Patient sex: F
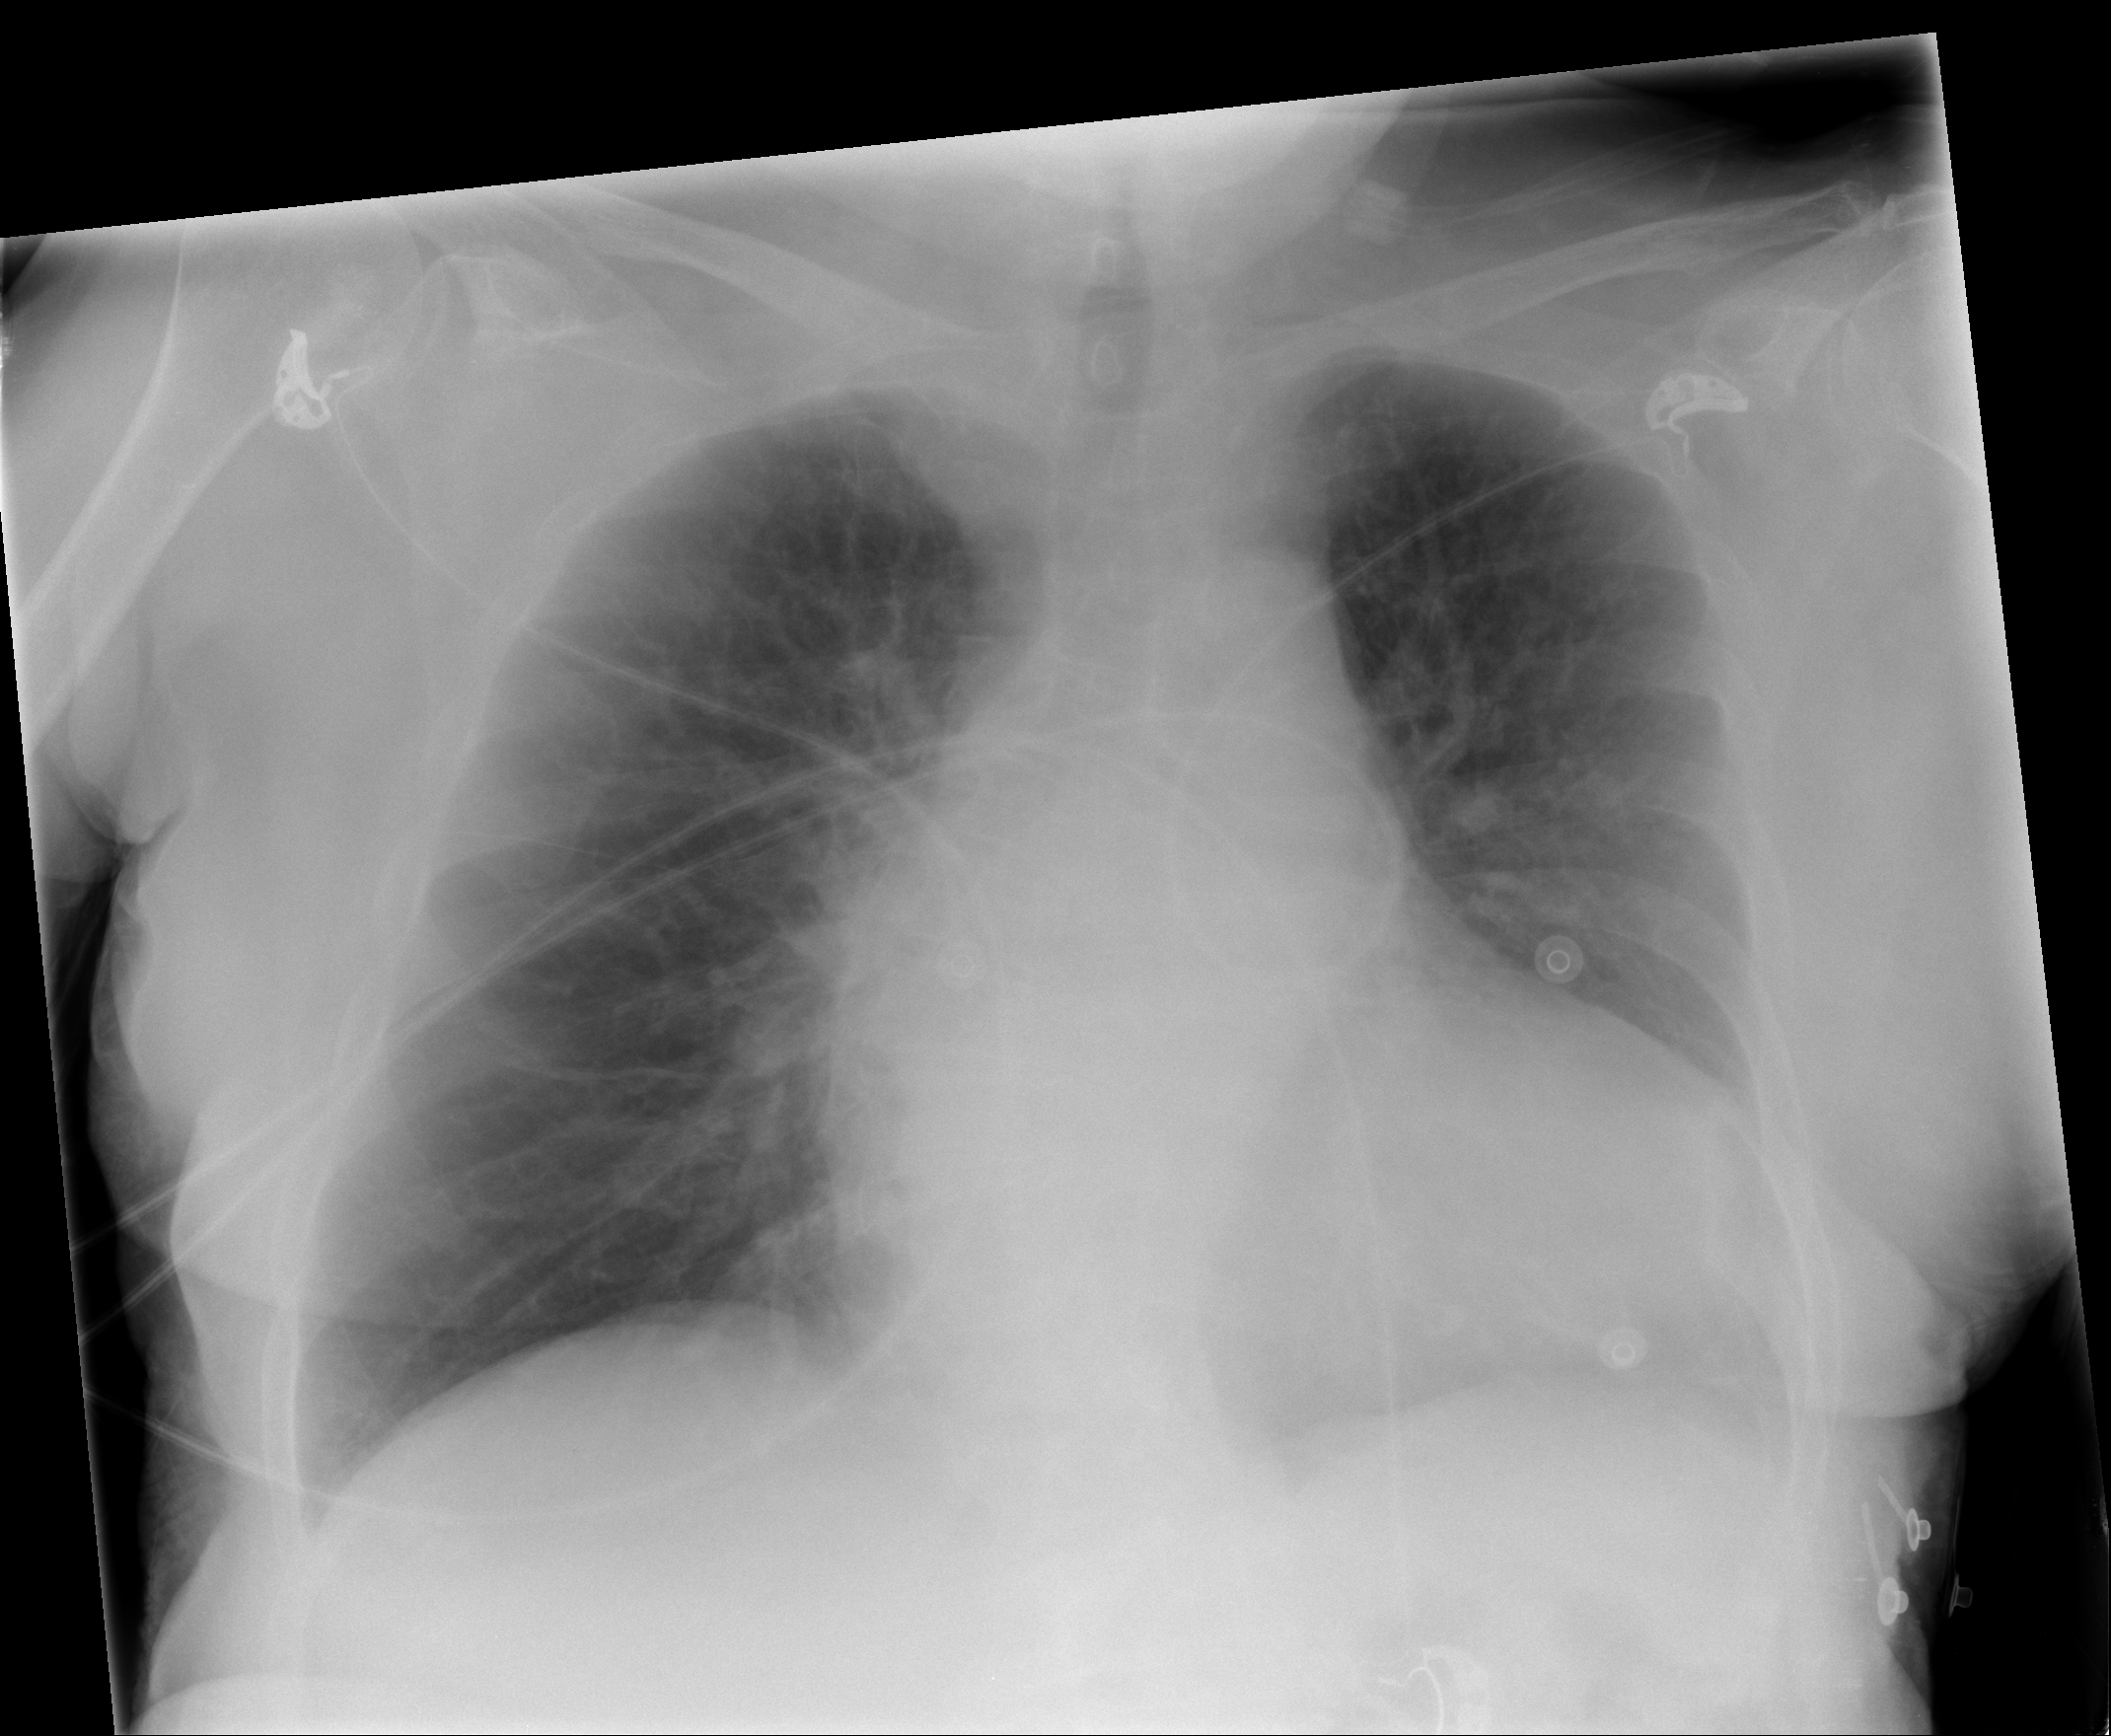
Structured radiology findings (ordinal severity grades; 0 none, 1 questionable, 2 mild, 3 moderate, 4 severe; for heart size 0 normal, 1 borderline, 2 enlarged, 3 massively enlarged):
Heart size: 2
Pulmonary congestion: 2
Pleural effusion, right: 0
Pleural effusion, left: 0
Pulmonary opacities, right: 0
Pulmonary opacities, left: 0
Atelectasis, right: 0
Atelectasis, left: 0